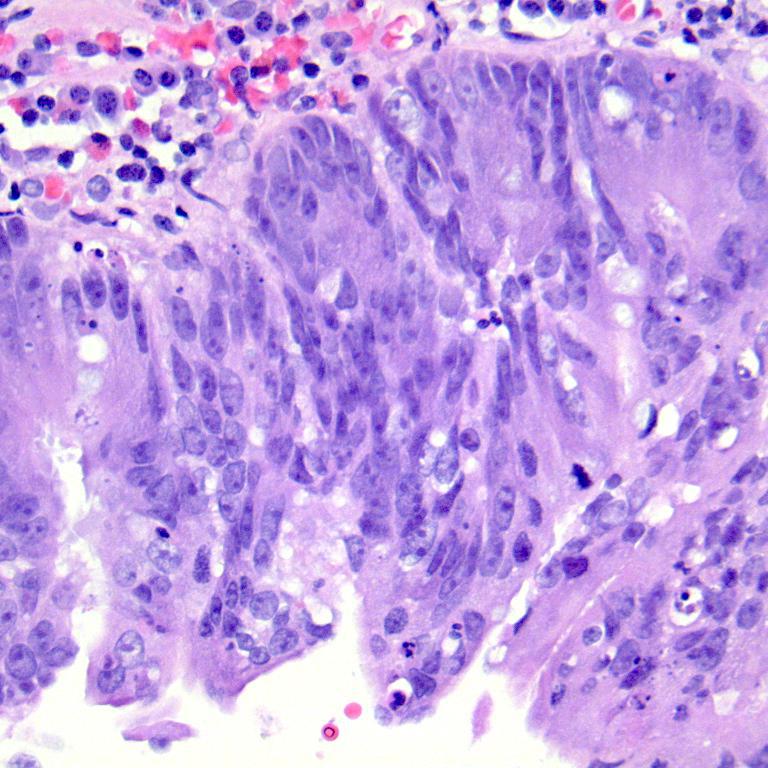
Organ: colon
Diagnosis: adenocarcinomas